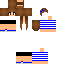
A female human skin with medium skin, wearing brown long hair dressed in a blue tshirt and blue pants, featuring a closed mouth.